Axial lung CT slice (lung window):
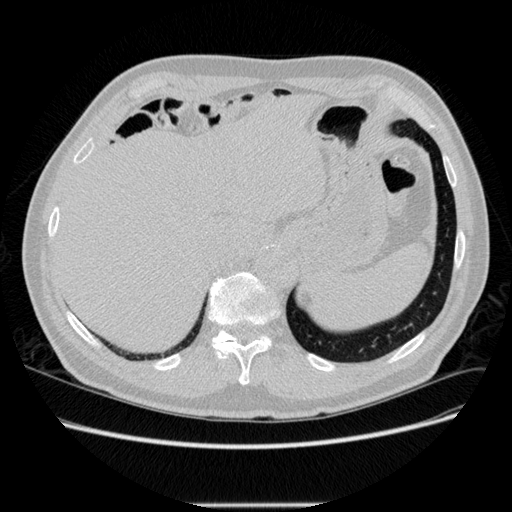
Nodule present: no